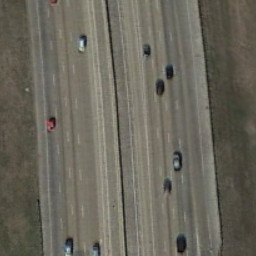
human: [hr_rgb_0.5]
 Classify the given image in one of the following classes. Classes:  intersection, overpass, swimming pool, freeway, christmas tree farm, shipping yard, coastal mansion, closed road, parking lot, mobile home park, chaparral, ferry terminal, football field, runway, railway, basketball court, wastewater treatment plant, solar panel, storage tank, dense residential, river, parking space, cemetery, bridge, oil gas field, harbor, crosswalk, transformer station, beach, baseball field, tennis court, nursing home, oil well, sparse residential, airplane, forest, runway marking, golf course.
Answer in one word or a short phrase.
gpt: freeway